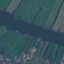
Land use / land cover class: River